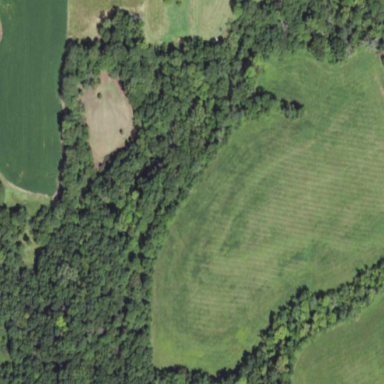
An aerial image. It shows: Beautiful woodland area.